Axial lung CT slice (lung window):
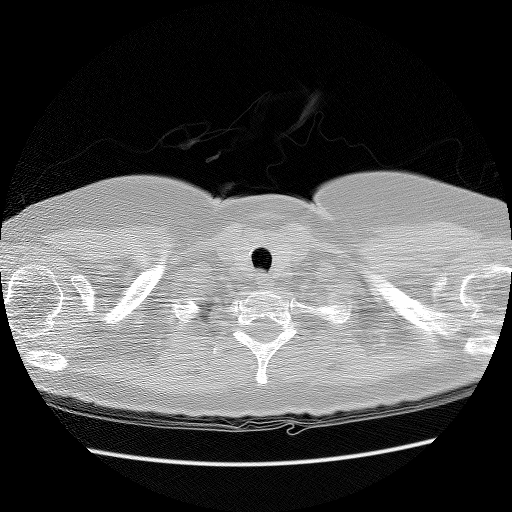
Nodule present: no